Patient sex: M
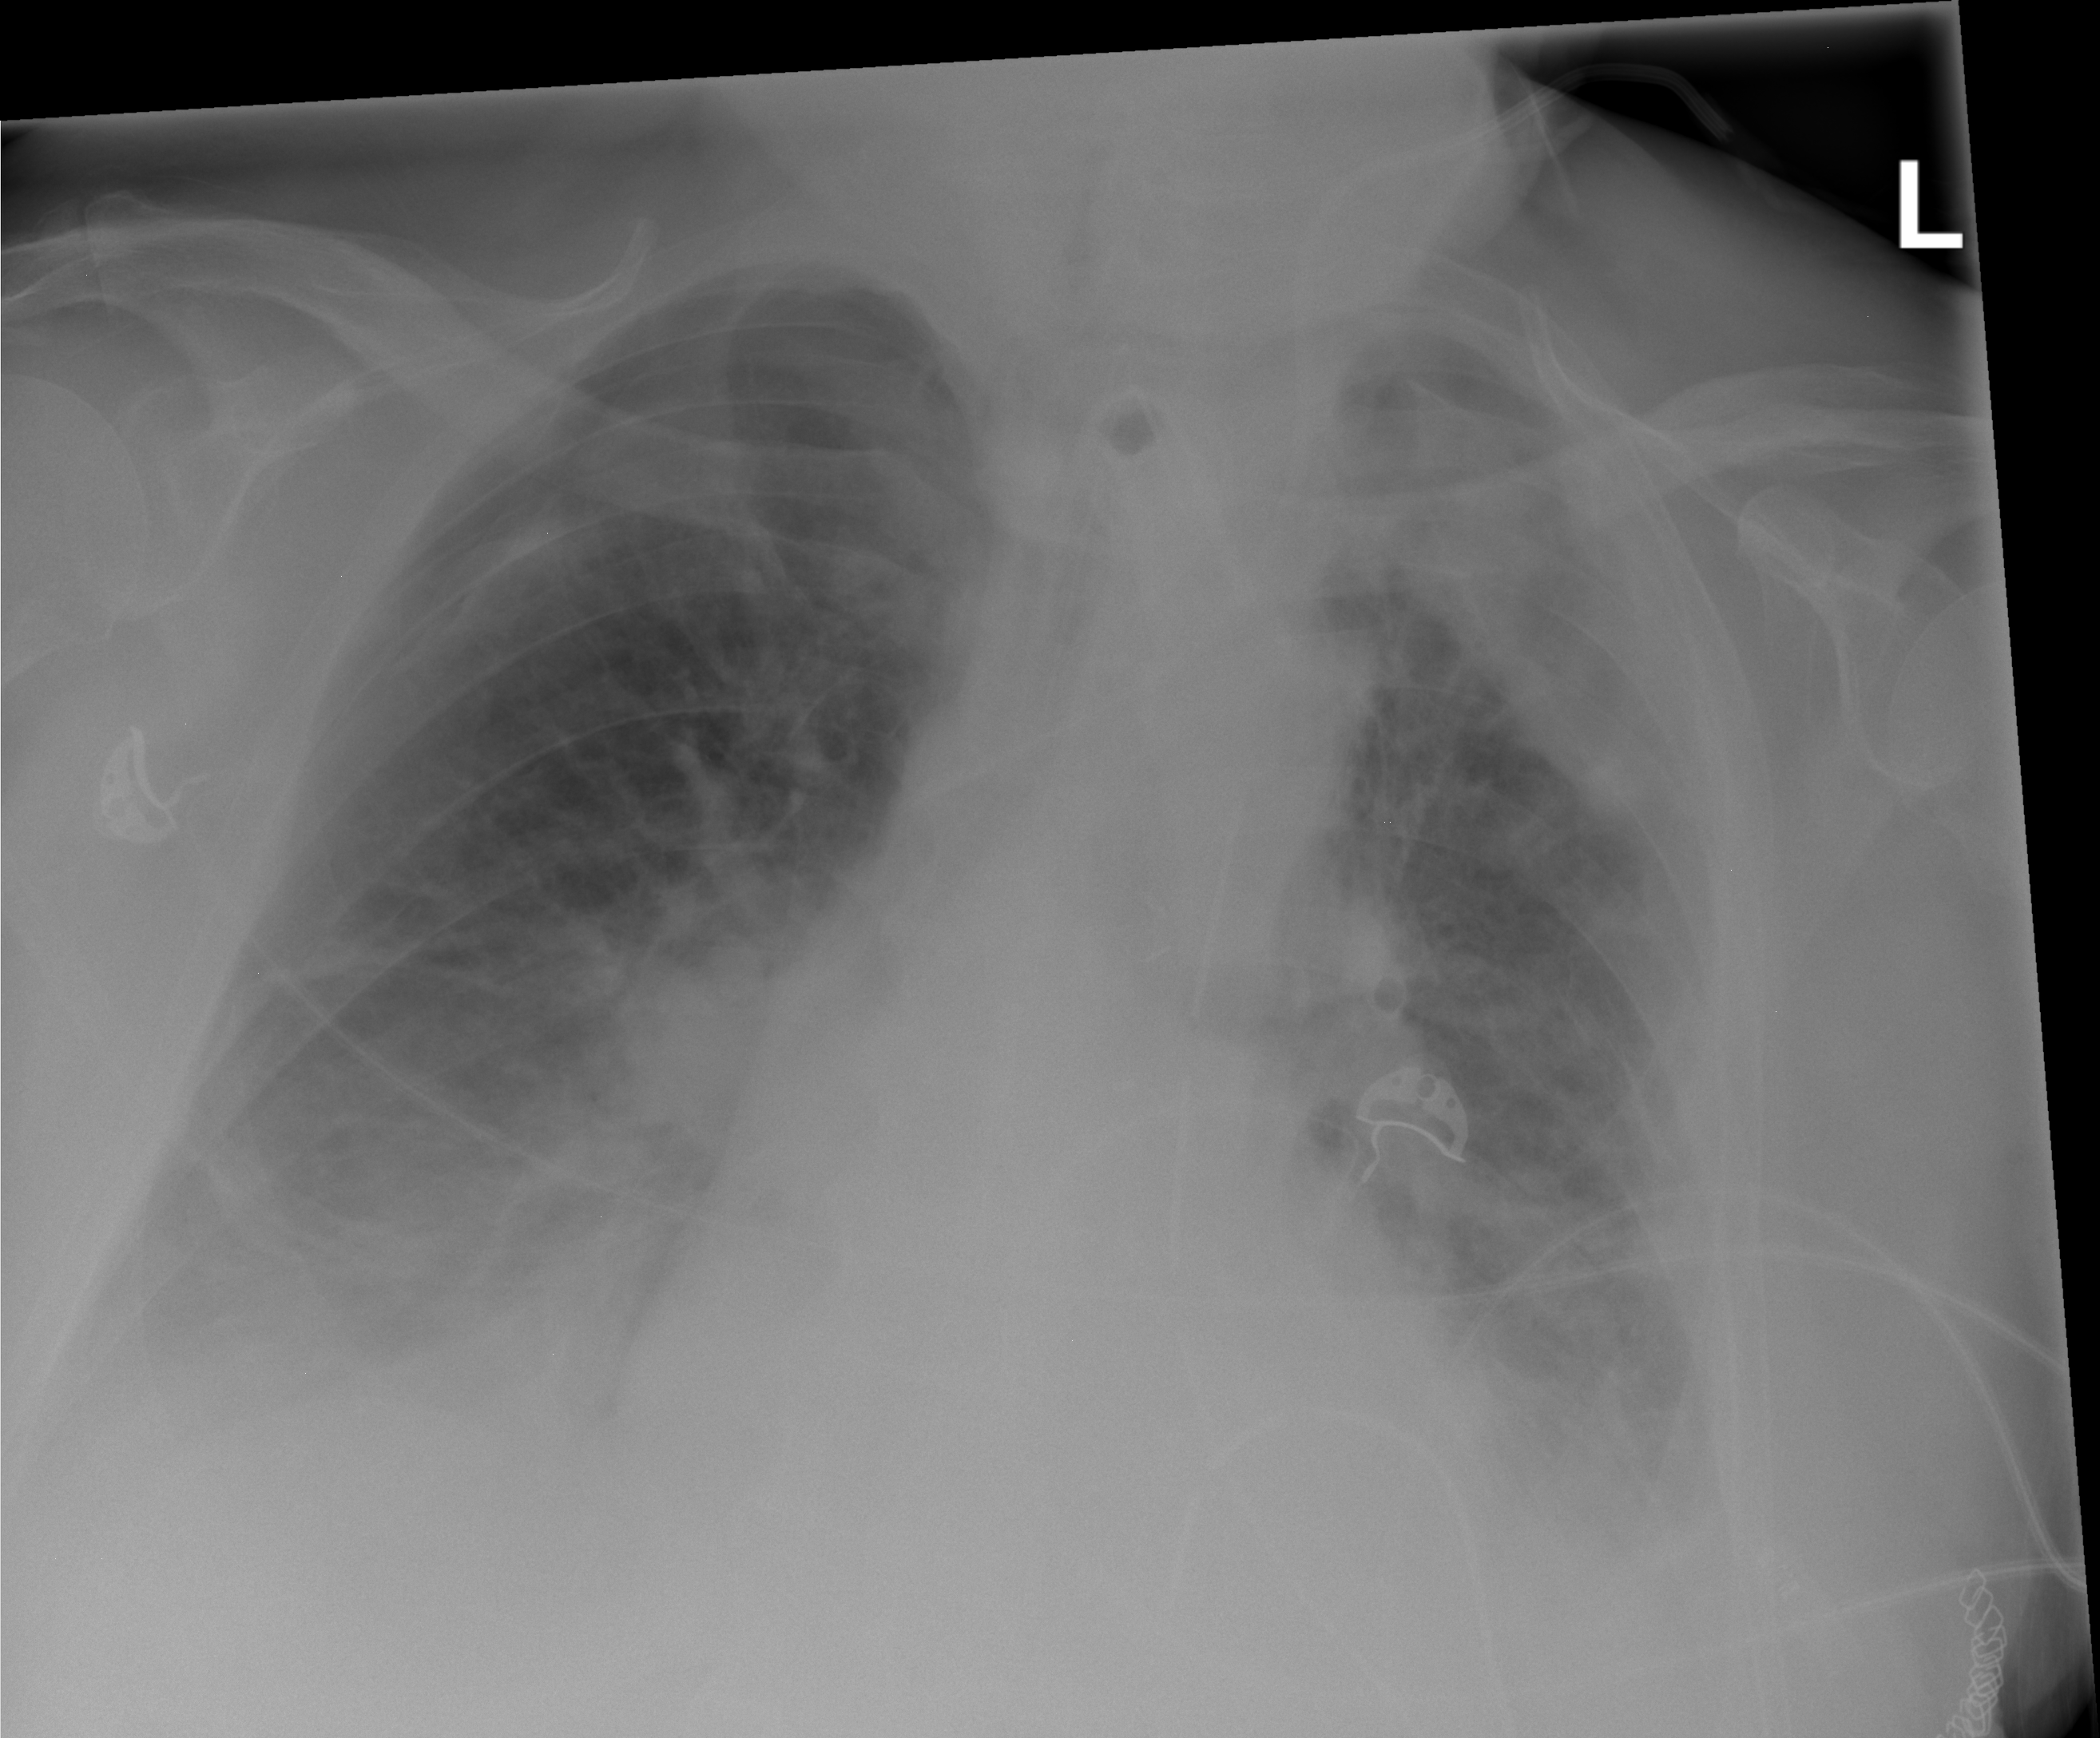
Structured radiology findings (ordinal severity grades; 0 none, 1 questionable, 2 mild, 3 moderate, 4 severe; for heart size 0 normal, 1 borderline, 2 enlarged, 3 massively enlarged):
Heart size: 2
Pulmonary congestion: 2
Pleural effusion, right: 3
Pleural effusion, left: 2
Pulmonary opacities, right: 0
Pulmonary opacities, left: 2
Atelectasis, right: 2
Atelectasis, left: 3